Field crop: maize
Growth stage: 2
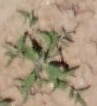
Species: atriplex